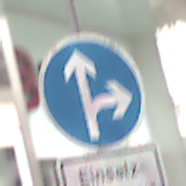
Verkehrszeichen: VorgeschriebeneFahrtrichtungGeradeausOderRechts
Zusatzzeichen unten: BesondereFahrzeugeUndTransportgueter3
Umgebung: Outdoor, Urban
Tageszeit: Midday
Wetter: Overcast
Licht: Natural
Jahreszeit: NotSpecified
Kontrast: LowContrast